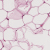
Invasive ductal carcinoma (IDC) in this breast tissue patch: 0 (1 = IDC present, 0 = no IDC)